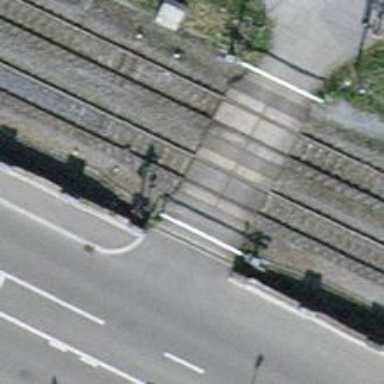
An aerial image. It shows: Level crossing with full barriers and lights.